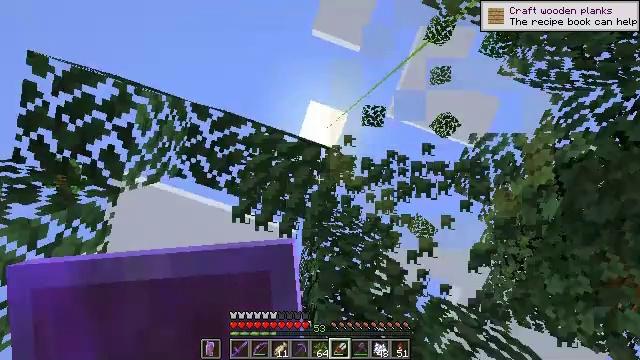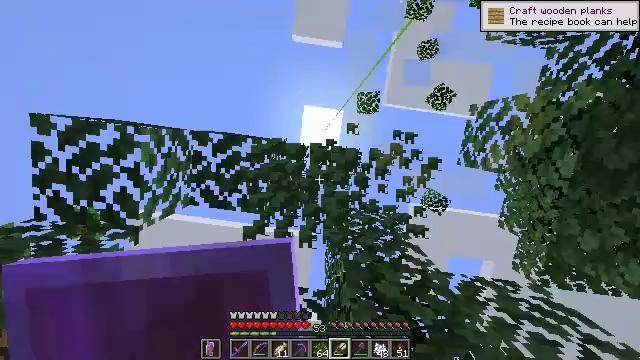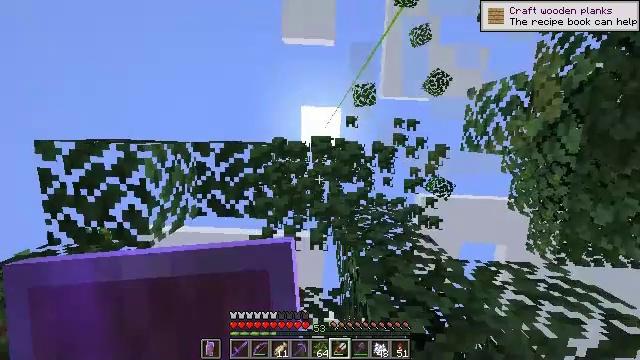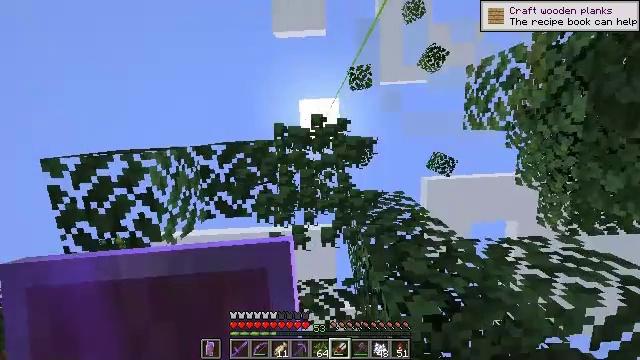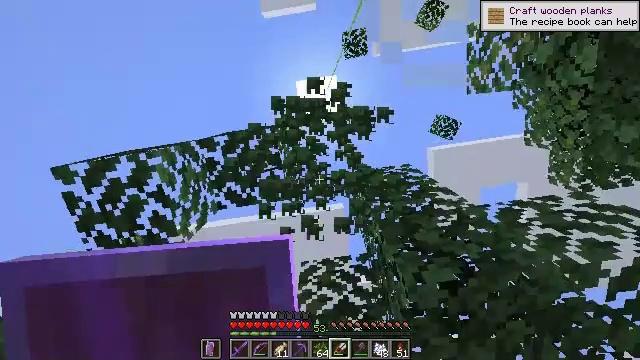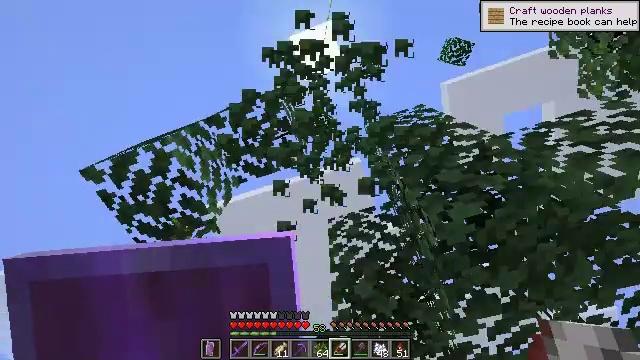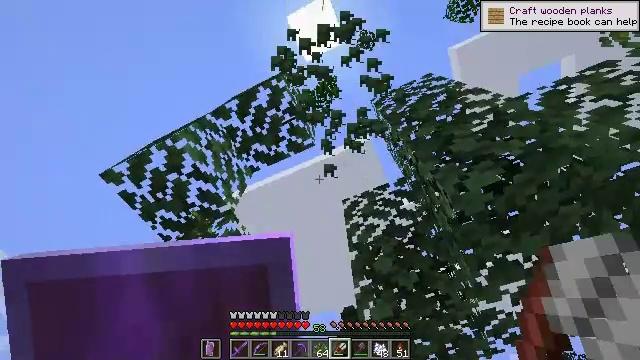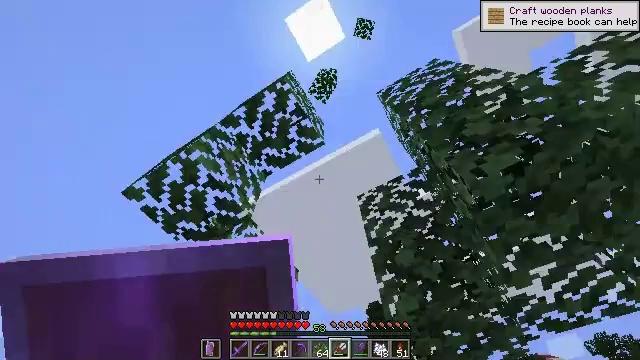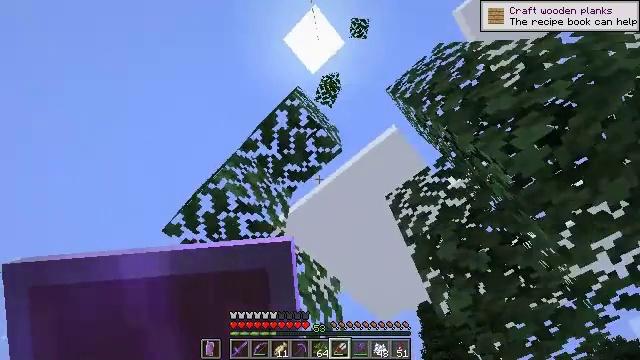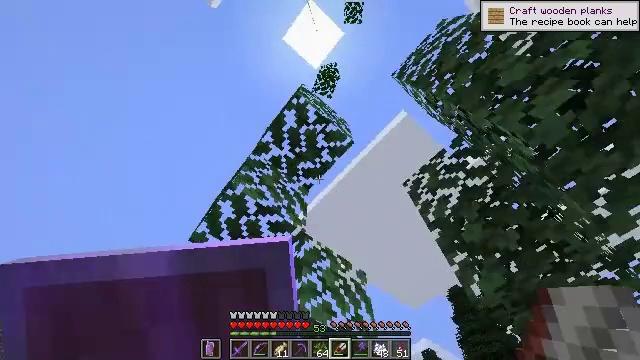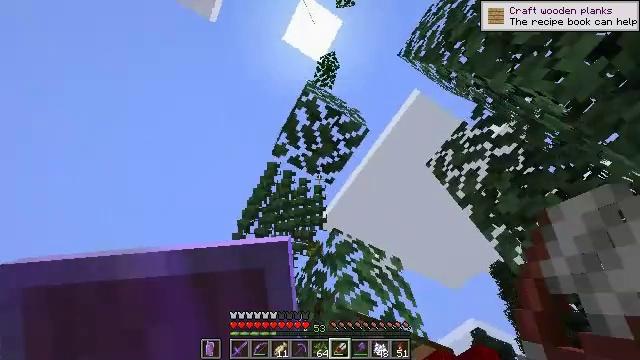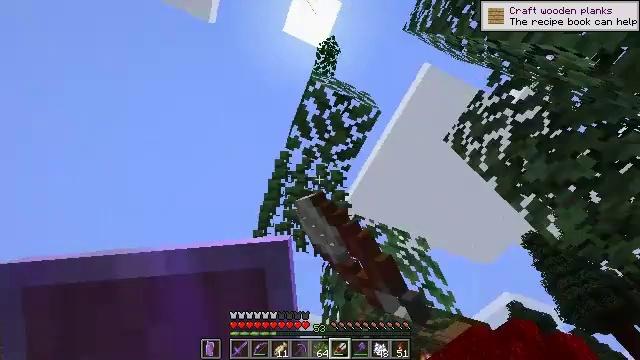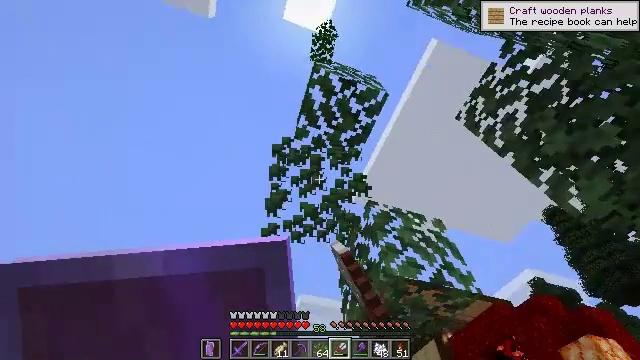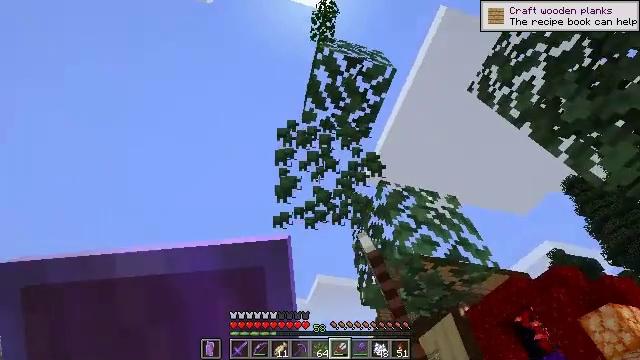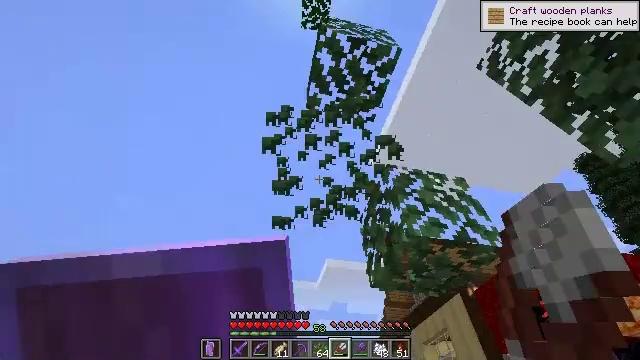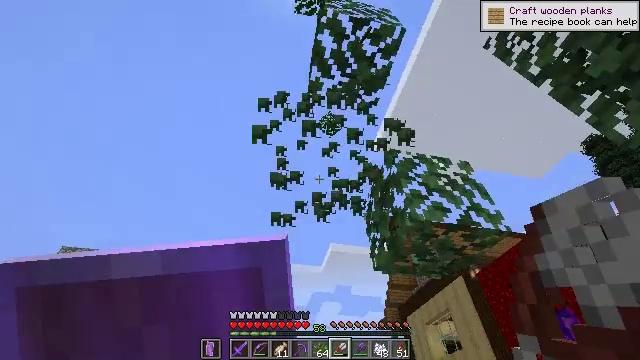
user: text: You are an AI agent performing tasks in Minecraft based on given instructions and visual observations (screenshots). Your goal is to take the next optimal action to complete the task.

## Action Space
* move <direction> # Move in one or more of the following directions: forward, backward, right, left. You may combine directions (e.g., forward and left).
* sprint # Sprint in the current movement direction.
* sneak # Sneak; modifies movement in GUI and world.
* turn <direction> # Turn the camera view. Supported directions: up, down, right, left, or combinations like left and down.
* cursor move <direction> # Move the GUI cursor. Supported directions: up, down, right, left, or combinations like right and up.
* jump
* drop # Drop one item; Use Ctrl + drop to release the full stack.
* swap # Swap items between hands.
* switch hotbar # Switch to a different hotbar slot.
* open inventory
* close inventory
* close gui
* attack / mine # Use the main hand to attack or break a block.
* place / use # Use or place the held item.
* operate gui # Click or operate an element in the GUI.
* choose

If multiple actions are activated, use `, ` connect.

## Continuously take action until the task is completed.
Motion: motion action
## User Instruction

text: Remove oak leaves from branches.
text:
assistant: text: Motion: turn left, attack / mine
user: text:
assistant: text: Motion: turn left, attack / mine
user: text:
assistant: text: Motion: turn left and down, attack / mine
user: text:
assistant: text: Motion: turn left and down, attack / mine
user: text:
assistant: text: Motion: turn left and down, attack / mine
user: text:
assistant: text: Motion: turn left and down, attack / mine
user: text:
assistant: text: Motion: turn left, attack / mine
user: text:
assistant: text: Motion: turn left and up, attack / mine
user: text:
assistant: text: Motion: turn left and down, attack / mine
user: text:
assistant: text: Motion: turn left and down, attack / mine
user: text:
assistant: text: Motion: turn left and down, attack / mine
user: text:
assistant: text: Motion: turn left and down, attack / mine
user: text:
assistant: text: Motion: turn left and down, attack / mine
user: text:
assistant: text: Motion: turn left and down, attack / mine
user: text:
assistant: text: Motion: turn left and down, attack / mine
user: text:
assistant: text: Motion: turn down, attack / mine
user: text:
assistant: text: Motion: turn right and down, attack / mine
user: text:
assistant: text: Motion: turn right, attack / mine
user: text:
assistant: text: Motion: turn right, attack / mine
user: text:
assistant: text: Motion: turn right, attack / mine
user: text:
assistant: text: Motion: attack / mine
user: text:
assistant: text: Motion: attack / mine
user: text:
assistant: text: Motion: attack / mine
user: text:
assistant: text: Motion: attack / mine
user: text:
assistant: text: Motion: attack / mine
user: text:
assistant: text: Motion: turn left, attack / mine
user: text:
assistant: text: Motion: turn left, attack / mine
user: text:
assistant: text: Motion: turn left and up, attack / mine
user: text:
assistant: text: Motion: turn left and up, attack / mine
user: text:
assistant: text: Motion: turn up, attack / mine